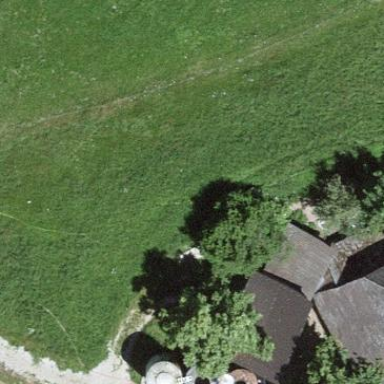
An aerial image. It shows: Rural barn.